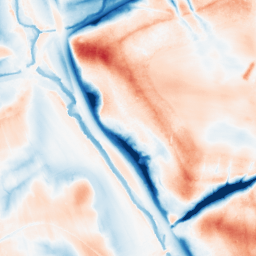
Category: edge_preserving
Decomposition family: guided
Decomposition parameters: radius: 16
eps: 0.1
Upsampling method: sinc_hamming
Upsampling parameters: scale: 2
kernel_size: 8
Upsampling scale: 2